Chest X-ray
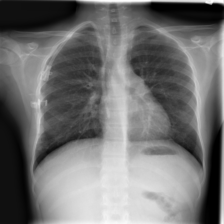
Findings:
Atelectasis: negative
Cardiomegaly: negative
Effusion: negative
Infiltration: negative
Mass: negative
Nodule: negative
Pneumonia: negative
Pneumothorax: negative
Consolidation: negative
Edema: negative
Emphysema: negative
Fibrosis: negative
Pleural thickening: negative
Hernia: negative